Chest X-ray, AP view. Patient: 36 years old, sex F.
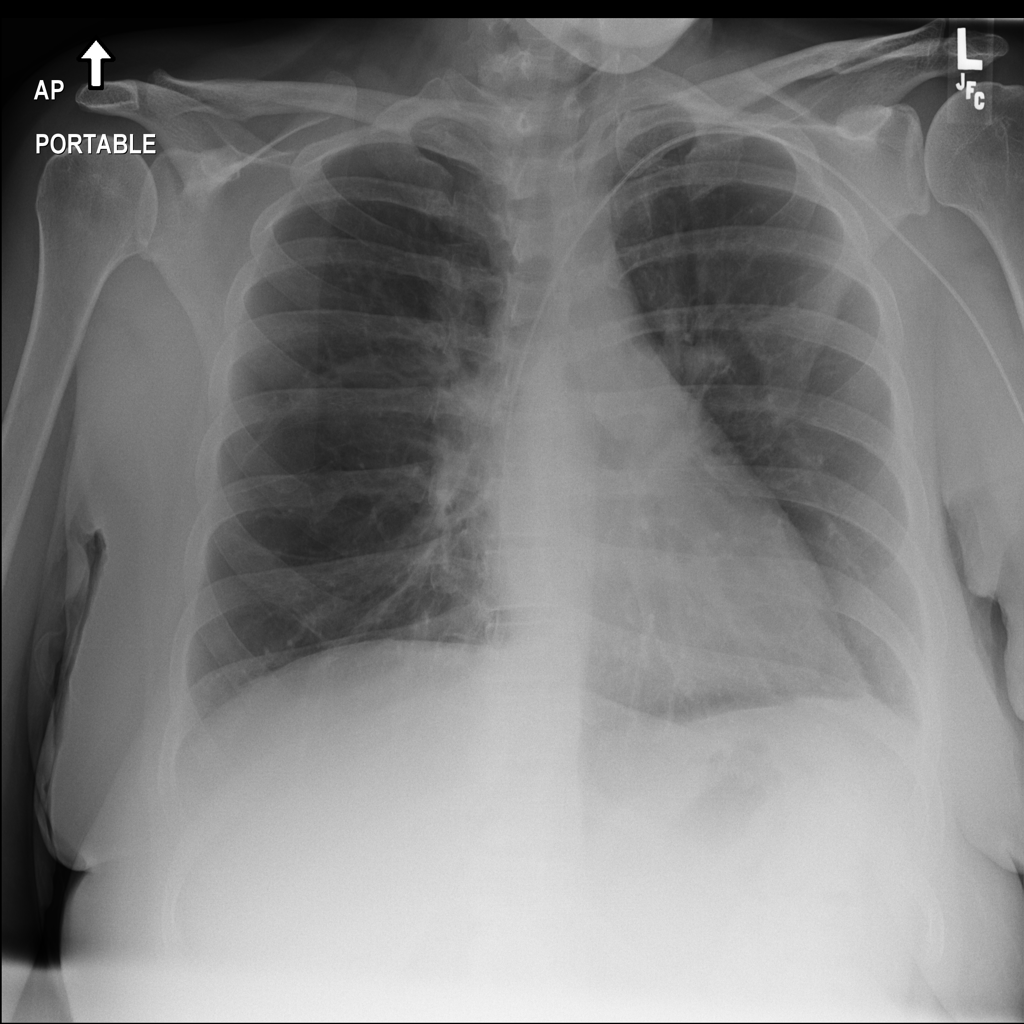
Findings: No Finding